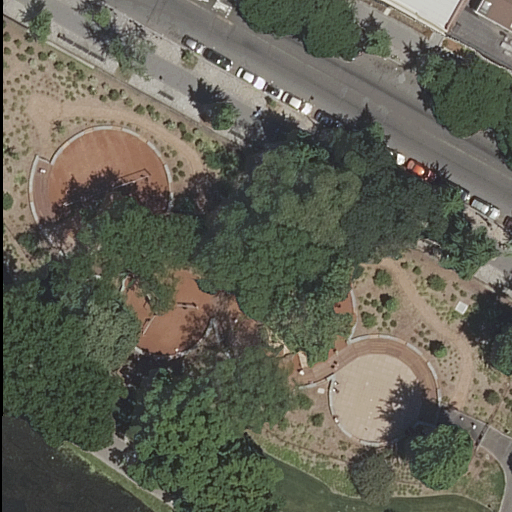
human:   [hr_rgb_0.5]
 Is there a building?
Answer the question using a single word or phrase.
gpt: yes

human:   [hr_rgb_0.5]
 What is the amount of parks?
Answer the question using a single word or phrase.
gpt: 1

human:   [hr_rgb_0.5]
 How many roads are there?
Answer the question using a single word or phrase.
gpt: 3

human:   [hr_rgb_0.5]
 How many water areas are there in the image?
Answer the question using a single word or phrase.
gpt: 1

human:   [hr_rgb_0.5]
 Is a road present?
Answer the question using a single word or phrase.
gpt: yes

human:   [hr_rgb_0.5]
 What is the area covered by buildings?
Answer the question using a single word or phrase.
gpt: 1040m2

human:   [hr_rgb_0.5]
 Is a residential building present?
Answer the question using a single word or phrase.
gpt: yes

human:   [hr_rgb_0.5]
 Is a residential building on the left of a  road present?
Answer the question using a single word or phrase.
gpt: yes

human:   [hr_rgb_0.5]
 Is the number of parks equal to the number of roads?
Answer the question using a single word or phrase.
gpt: no

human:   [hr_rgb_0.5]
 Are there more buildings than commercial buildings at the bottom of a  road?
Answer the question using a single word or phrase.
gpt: yes

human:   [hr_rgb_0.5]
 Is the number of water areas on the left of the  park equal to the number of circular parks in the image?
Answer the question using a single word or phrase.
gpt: yes

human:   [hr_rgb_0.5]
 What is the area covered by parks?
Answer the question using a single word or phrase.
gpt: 203m2

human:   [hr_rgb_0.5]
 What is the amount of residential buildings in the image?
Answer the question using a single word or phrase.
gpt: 2

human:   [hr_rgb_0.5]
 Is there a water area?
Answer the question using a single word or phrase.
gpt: yes

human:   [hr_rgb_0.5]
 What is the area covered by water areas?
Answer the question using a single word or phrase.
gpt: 400m2

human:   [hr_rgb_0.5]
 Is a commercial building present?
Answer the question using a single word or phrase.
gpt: no

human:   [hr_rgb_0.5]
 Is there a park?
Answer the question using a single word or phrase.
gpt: yes

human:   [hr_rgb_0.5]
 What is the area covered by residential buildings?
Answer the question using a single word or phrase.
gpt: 1040m2

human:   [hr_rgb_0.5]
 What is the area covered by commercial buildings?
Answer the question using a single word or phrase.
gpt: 0m2

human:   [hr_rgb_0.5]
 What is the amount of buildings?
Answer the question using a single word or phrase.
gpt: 2

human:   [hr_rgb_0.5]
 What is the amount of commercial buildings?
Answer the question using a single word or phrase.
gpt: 0

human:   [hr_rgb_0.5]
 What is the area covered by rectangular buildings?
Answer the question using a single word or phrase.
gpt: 47m2

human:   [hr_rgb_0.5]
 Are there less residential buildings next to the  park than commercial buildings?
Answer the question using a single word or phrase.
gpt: no

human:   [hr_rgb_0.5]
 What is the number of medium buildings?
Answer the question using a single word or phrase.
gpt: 0

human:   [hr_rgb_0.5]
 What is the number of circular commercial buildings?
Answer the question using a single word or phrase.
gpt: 0

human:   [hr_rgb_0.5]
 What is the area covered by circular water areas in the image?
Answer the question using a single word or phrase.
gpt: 0m2

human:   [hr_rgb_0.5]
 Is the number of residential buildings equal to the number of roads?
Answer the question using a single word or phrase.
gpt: no

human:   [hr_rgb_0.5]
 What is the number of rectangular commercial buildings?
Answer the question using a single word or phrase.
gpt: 0

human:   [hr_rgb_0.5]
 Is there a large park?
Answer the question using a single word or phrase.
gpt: no

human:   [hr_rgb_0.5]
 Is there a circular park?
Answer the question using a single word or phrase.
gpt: no

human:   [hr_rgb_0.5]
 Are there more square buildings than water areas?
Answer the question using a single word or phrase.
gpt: no

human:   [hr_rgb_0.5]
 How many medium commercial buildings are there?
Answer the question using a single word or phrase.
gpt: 0

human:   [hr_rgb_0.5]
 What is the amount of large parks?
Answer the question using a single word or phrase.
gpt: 0

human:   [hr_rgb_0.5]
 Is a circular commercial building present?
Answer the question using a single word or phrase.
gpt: no

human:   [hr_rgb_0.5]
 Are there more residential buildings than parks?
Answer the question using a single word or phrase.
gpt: yes

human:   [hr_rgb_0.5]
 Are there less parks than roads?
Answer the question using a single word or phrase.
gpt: yes

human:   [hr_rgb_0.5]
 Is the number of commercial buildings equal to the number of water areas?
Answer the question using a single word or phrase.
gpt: no

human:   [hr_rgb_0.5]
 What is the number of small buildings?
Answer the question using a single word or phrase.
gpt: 1

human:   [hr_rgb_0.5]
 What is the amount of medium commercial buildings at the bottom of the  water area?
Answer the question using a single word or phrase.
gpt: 0

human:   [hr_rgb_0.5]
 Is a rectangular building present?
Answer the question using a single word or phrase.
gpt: yes

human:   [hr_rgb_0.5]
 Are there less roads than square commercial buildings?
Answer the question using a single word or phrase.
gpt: no

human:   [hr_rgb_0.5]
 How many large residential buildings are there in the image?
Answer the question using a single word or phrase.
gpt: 1

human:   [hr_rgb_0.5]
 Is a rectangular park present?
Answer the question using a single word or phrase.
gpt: yes

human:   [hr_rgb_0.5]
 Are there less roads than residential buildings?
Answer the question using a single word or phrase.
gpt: no

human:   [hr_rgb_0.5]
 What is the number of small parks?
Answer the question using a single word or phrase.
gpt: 0

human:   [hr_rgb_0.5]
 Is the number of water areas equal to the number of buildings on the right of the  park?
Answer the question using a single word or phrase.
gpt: no

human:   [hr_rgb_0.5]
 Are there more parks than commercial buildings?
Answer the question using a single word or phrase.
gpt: yes

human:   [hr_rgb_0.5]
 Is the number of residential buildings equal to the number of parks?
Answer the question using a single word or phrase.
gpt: no

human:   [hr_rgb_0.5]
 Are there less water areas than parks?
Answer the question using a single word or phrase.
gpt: no

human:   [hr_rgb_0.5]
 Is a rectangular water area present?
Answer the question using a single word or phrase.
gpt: yes

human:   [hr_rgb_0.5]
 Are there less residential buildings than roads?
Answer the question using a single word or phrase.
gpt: yes

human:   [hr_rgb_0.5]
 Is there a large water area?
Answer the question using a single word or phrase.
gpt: no

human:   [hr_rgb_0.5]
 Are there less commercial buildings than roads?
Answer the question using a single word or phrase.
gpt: yes

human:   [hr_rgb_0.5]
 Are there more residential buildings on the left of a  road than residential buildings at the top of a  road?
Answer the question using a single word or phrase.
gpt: no

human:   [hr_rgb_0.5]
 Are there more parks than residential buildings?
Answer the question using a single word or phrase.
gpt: no

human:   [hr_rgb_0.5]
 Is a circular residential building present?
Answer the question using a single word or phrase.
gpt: no

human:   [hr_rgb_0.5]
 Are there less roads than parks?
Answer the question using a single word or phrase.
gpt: no

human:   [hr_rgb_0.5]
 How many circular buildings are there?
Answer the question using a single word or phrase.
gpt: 0

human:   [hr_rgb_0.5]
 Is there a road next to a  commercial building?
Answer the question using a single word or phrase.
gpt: no

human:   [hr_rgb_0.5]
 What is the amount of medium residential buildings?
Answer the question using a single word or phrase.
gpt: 0

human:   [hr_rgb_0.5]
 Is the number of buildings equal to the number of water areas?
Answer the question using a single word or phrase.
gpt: no

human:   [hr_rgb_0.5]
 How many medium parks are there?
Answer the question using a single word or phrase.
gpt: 1

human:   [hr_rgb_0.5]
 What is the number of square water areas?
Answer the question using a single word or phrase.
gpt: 0

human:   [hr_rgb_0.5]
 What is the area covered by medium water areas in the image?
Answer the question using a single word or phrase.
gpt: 400m2